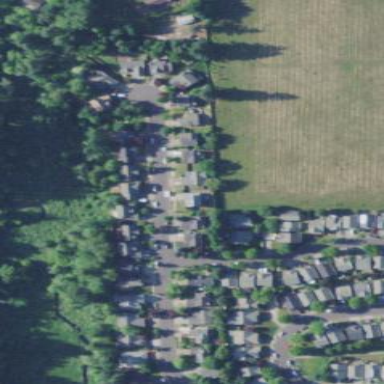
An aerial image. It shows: Residential area composed of single-family homes.